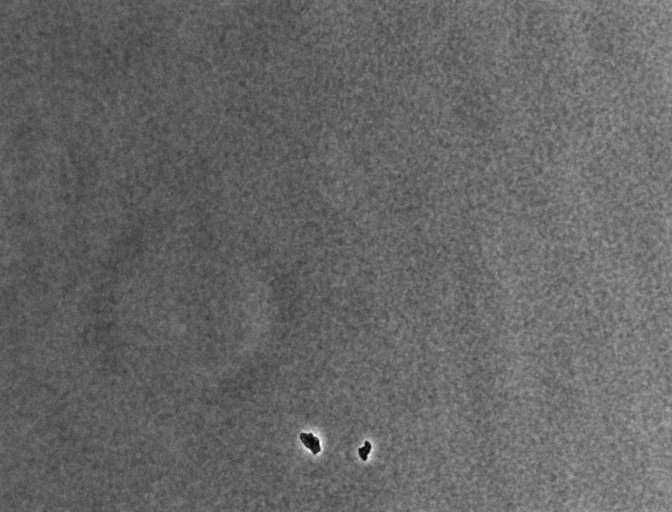
Phase contrast microscopy, 20x objective, 3 h incubation